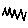
Label: zigzag